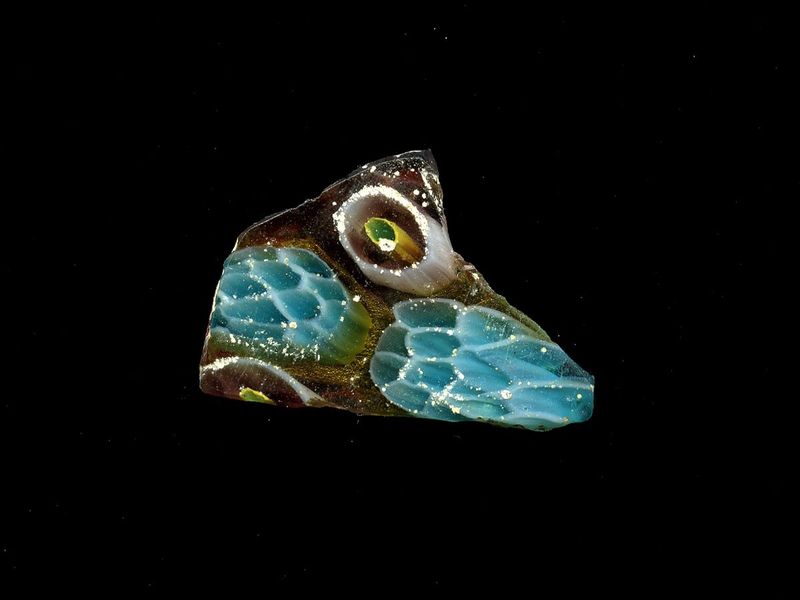
Titel: Fragment eines Gefäßes
Standort: Hamburg
Institution: Museum für Kunst und Gewerbe Hamburg
Schlagwörter: glas, antike, technik, kaiserzeit, aufbewahrung, blumenornamente, gefäß, behälter, frühe kaiserzeit, prinzipat, römische, millefiori, mittlere, späte